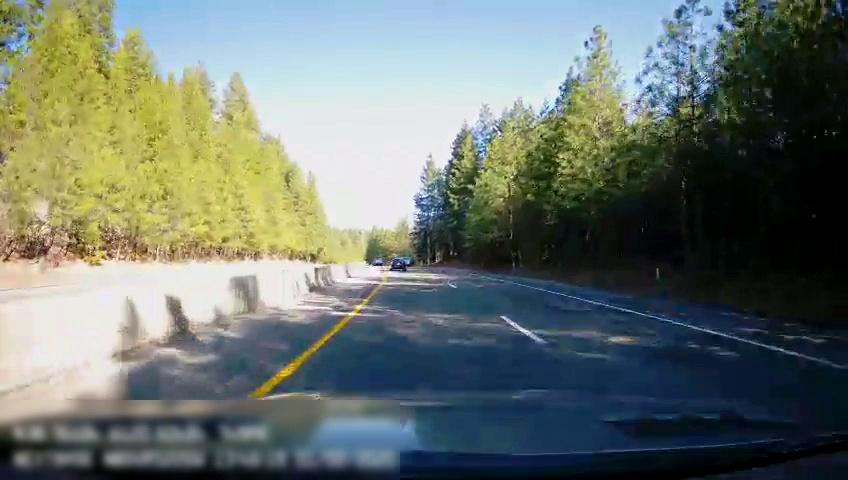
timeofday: Day
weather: Sunny
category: Drivable Space
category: Drivable Space
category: Vehicles | Car
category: Vehicles | Car
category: Lanes | Current Lane
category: Lanes | Current Lane
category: Lanes | Alternate Lane